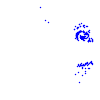
Particle: proton